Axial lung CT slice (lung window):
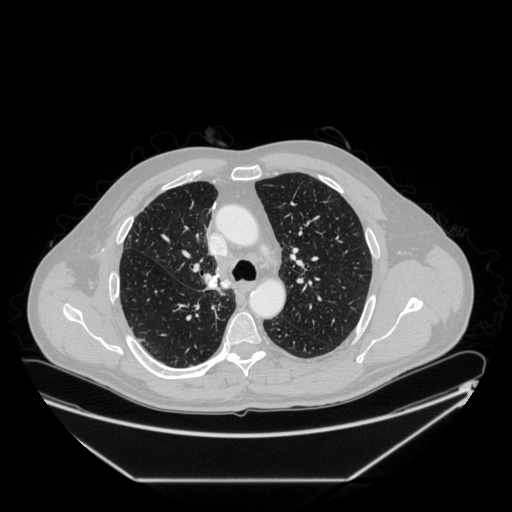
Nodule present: no